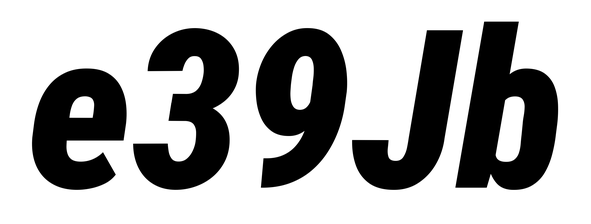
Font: Roboto-Italic_Condensed_Black_Italic